Question: I'm doing a homework and I'm trying to follow a class diagram. In Book.cpp file wherever the it will cause error saying: 'Unhandled exception at 0x00CE3F1B in Lab 1.exe: 0xC0000005: Access violation reading location 0xCCCCCD1C'.
In following code I don't know what I should be doing with pointers, I don't know how I should pass this objects variables into this constructor or what I should be doing with it. I'm so confused with c++. I attached class diagram at the end of this post.
'''
Book::Book(string title, Author *pAuthor, Publisher *pPublisher, double price)
{
setTitle(title);
setPrice(price);
}
'''
Book.cpp file:
'''
#include <iostream>
#include <sstream>
using namespace std;
#include "Book.h"
Book::Book()
{
}
Book::Book(string title, Author *pAuthor, Publisher *pPublisher, double price)
{
setTitle(title);
setPrice(price);
}
void Book::setTitle(string title)
{
this->title = title;
}
void Book::setAuthorName(string first, string last)
{
//pAuthor->setFirstName(first);
//pAuthor->setLastName(last);
}
void Book::setPublisher(string name, string address, string city)
{
//pPublisher->setName(name);
//pPublisher->setAddress(address);
//pPublisher->setCity(city);
}
void Book::setPrice(double price)
{
this->price = price;
}
string Book::convertDoubleToString(double number)
{
return static_cast<ostringstream*>( &(ostringstream() << number) ) -> str();
}
string Book::getBookInfo()
{
return "0"; //title + "
" + pAuthor->getFullName() + "
" + pPublisher->getPublisherInfo() + "
" + "$" + convertDoubleToString(price);
}
'''
Book.h file
'''
#include "Publisher.h"
#include "Author.h"
class Book
{
public:
Book();
Book(string title, Author *pAuthor, Publisher *pPublisher, double price);
~Book();
void setTitle(string title);
void setAuthorName(string first, string last);
void setPublisher(string name, string address, string city);
void setPrice(double price);
string convertDoubleToString(double number);
string getBookInfo();
private:
string title;
double price;
Author *pAuthor;
Publisher *pPublisher;
};
'''
This is what I have in main.cpp
'''
#include <iostream>
#include <string>
using namespace std;
#include "Book.h"
int main()
{
system("cls");
cout << "Book 1" << endl;
Author *pAuthor = new Author("John", "Doe");
Publisher *pPublisher = new Publisher("Wrox", "10475 Crosspoint Blvd.", "Indianapolis");
Book *pBook = new Book("Memory Management", pAuthor, pPublisher, 39.99);
cout << pBook->getBookInfo() << endl;
cout << endl << "Book 2" << endl;
Book book;
book.setTitle("Advanced C++ Programming");
book.setAuthorName("Linda", "Smith");
book.setPublisher("Microsoft Press", "One Microsoft Way", "Redmond");
book.setPrice(49.99);
cout << book.getBookInfo() << endl << endl;
system("pause");
return 0;
};
'''
Author.cpp
'''
#include <iostream>
#include <string>
using namespace std;
#include "Author.h"
Author::Author()
{
}
Author::Author(string first, string last)
{
setFirstName(first);
setLastName(last);
}
string Author::getFullName()
{
return firstName + " " + lastName;
}
void Author::setFirstName(string first)
{
this->firstName = first;
}
void Author::setLastName(string last)
{
this->lastName = last;
}
'''
Publisher.cpp
'''
#include <iostream>
#include <sstream>
#include <string>
using namespace std;
#include "Publisher.h"
Publisher::Publisher()
{
}
Publisher::Publisher(string name, string address, string city)
{
setName(name);
setAddress(address);
setCity(city);
}
string Publisher::getPublisherInfo()
{
return string(name + "
" + address + "
" + city);
}
void Publisher::setName(string name)
{
this->name = name;
}
void Publisher::setAddress(string address)
{
this->address = address;
}
void Publisher::setCity(string city)
{
this->city = city;
}
'''
Class Diagram because I'm so lost. I believe I did the structure right and some of passing variables is good. But I just don't know how to do it with pointers.

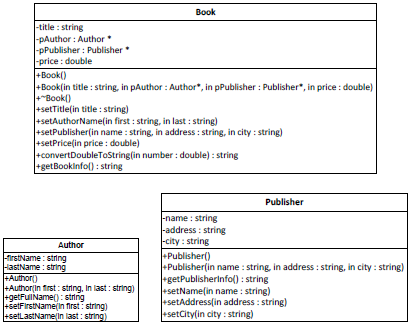
Answer: It looks like your class object has two pointers, one to the publisher and another to the author that are never been initialized. When you try to call the member functions on those objects you are causing undefined behavior and in particular your application crashes.